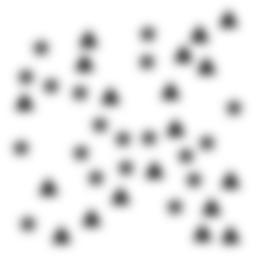
Squares: 0
Triangles: 19
Stars: 19
Total shapes: 38